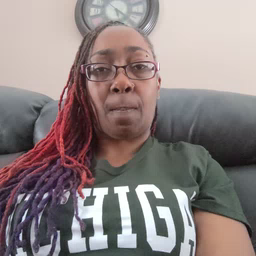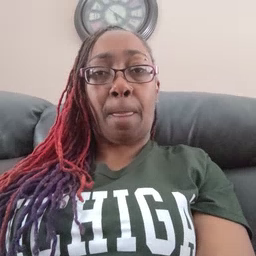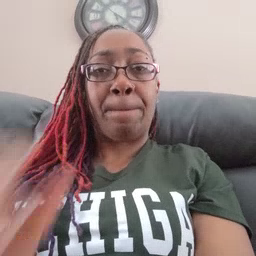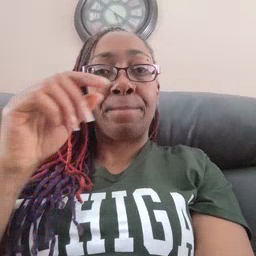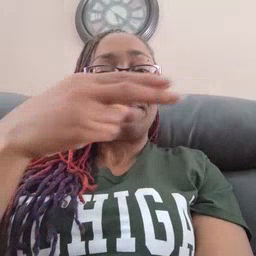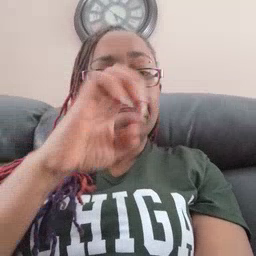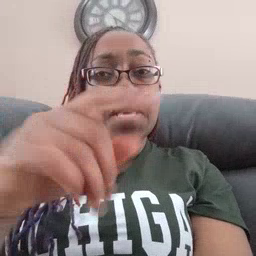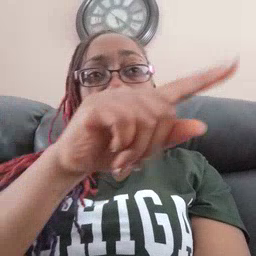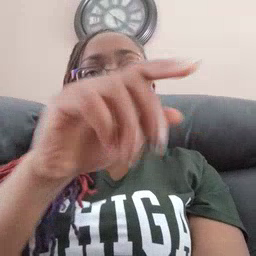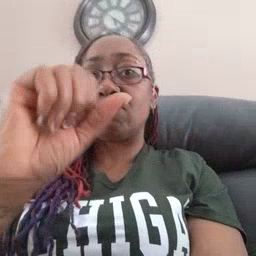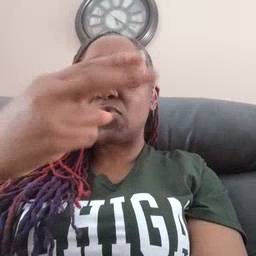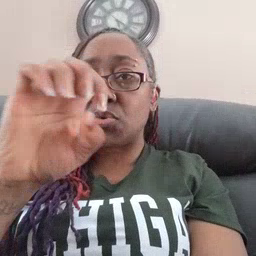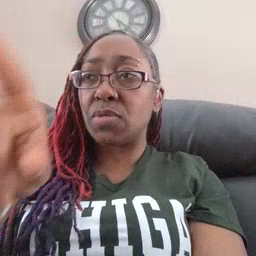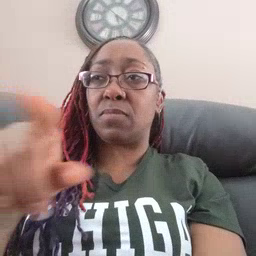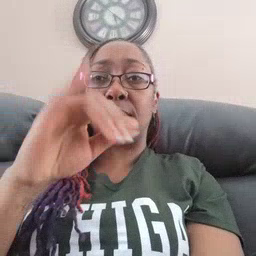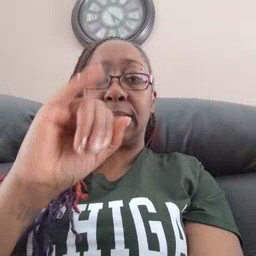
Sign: hesheit